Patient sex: F
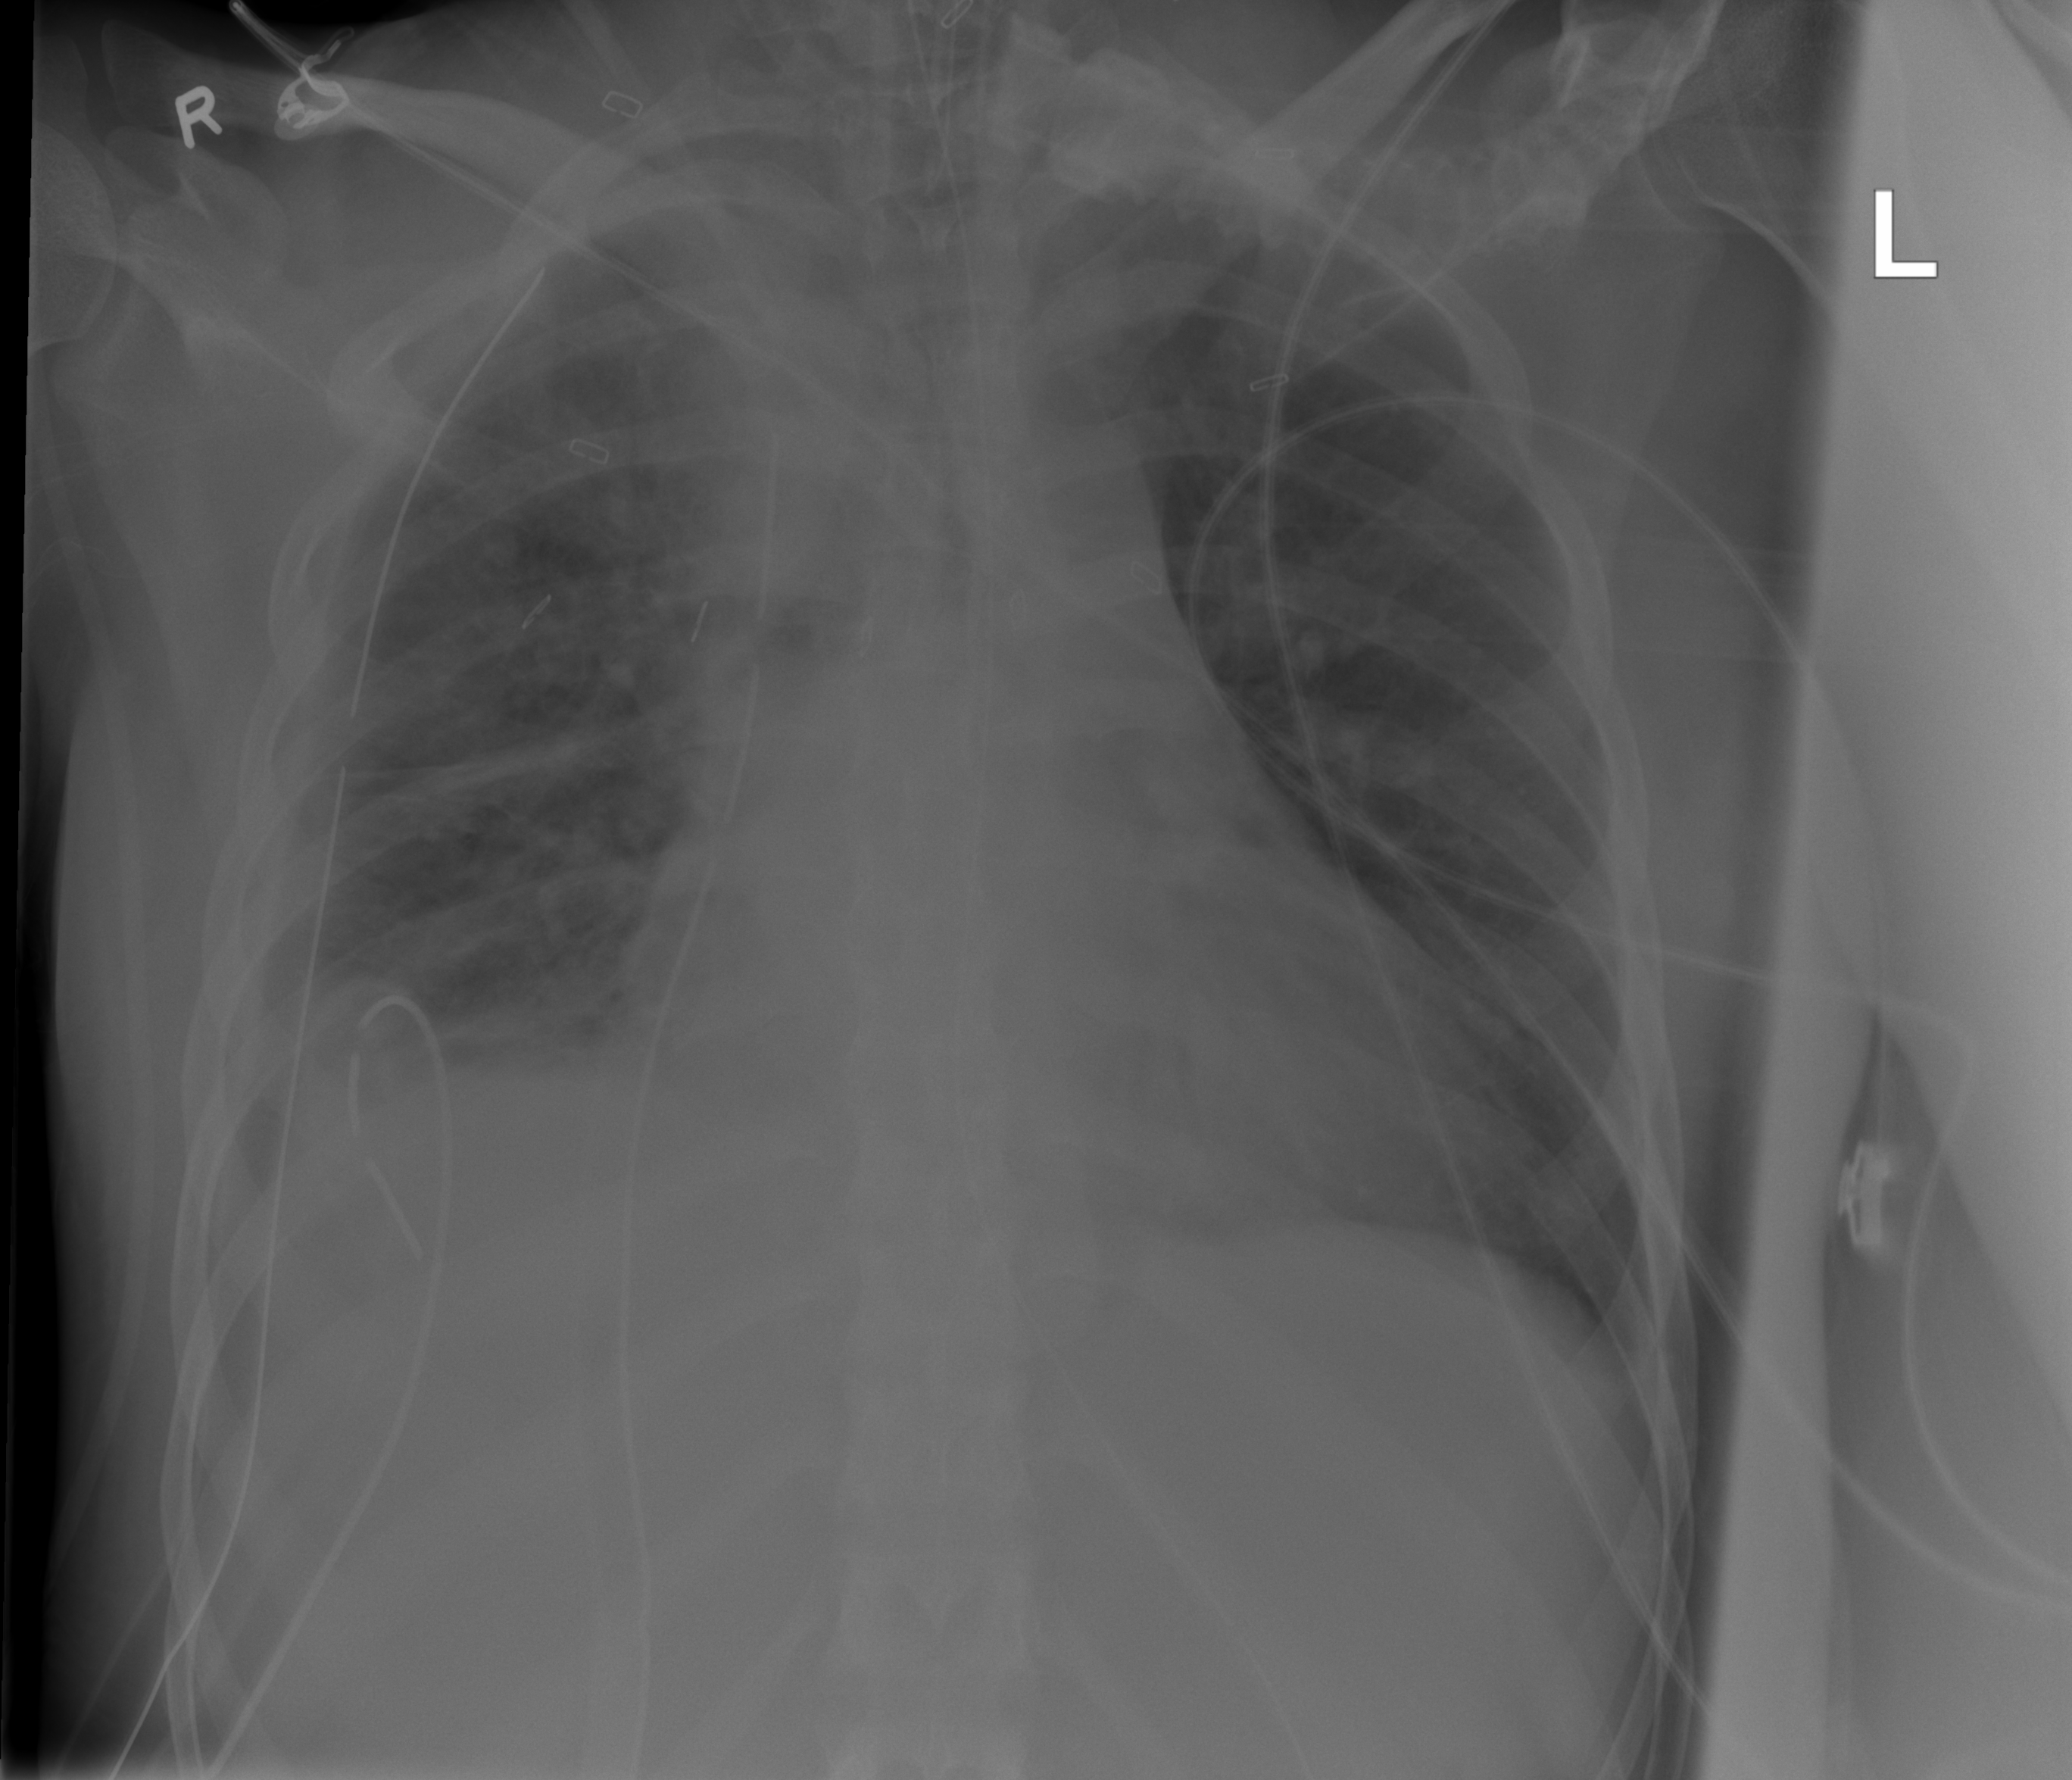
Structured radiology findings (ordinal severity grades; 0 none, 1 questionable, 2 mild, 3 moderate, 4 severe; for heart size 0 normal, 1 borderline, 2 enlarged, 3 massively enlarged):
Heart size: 1
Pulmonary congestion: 2
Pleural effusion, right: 2
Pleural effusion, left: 0
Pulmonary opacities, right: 3
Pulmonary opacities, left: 0
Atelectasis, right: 2
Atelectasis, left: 2